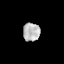
Tissue: lung
Cell type: Others
Senescence score: 0.1938
Nuclear area (px): 292
Mean DAPI intensity: 193.045